Aerial crown-view tile of a tropical tree (Barro Colorado Island, Panama), acquired 20250317:
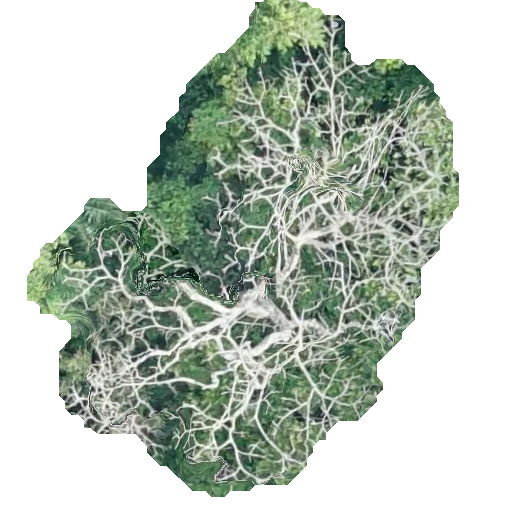
Species: Pseudobombax septenatum
GBIF accepted scientific name: Pseudobombax septenatum
Crown area: 195.636 m²